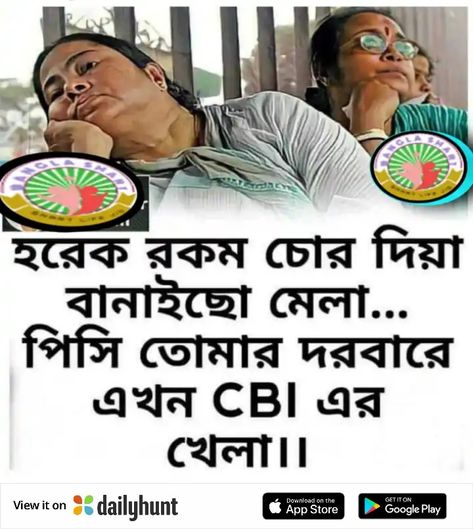
Text: হরেক রকম চোর দিয়া বানাইছো মেলা. পিসি তোমার দরবারে এখন এর খেলা
Label: Hate
Hate category: Political
Targeted group: Organization